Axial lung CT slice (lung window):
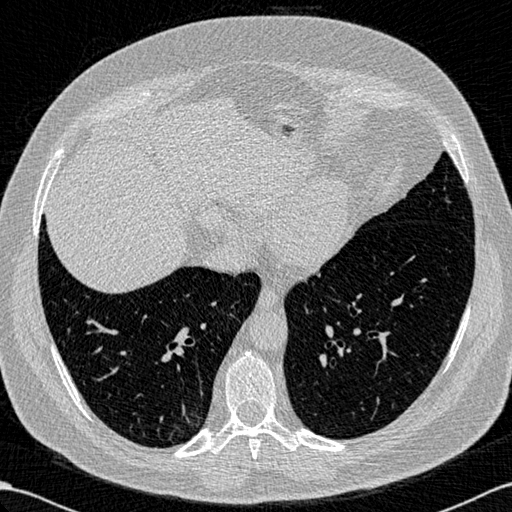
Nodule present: no